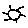
Label: sun